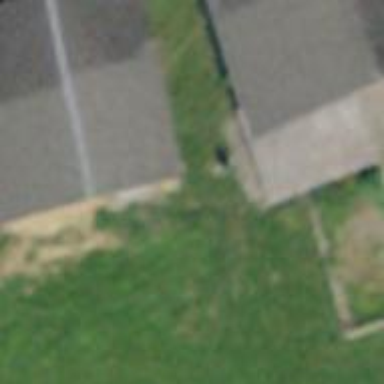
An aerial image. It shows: Barn.